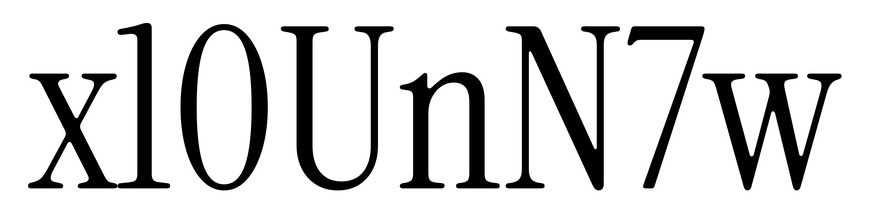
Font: InstrumentSerif-Regular